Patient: sex F, age 76
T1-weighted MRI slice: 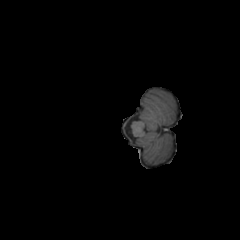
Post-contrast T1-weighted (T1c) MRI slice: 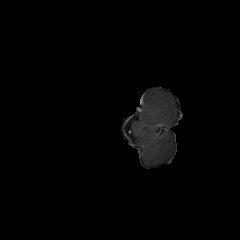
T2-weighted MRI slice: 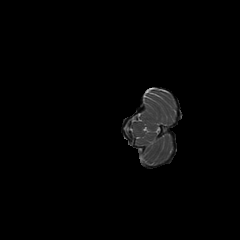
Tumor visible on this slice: no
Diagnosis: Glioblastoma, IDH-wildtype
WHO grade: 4